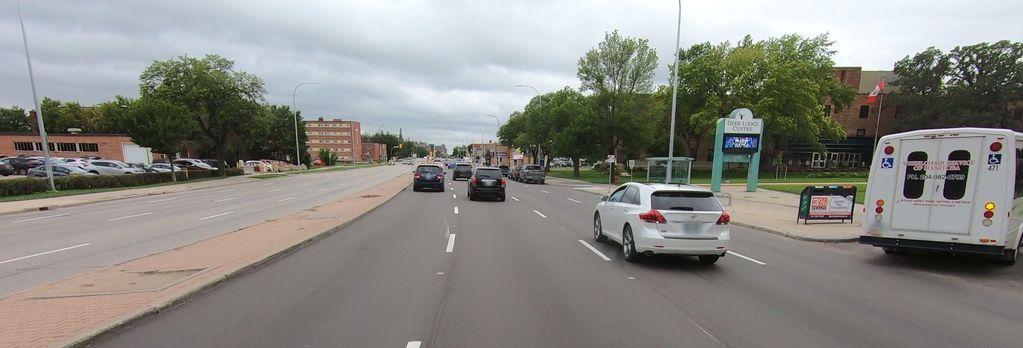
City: winnipeg